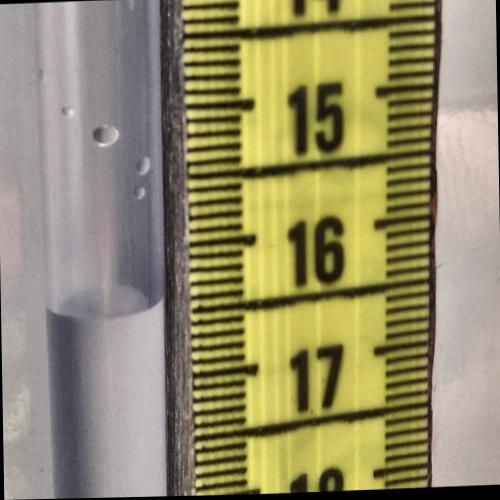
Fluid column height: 16.4 cm